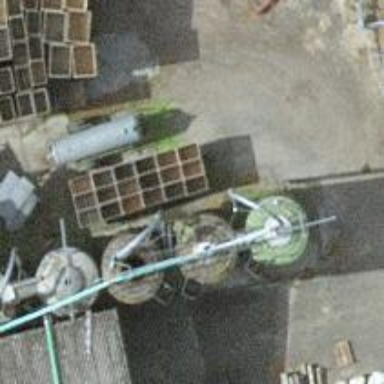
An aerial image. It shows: Silo.